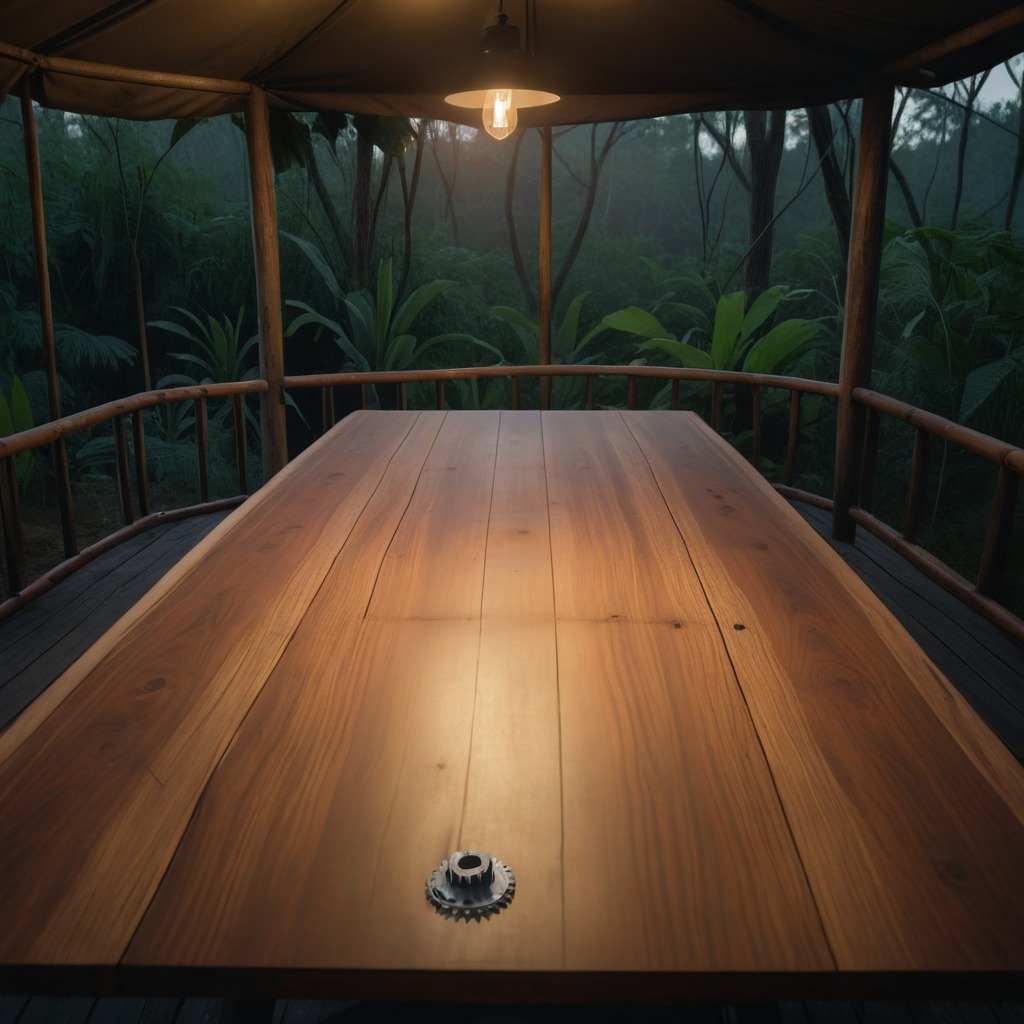
A steel gear with teeth is lying on the wooden table inside a jungle field workshop tent at night.